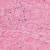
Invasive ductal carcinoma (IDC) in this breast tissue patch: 1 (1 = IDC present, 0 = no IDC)